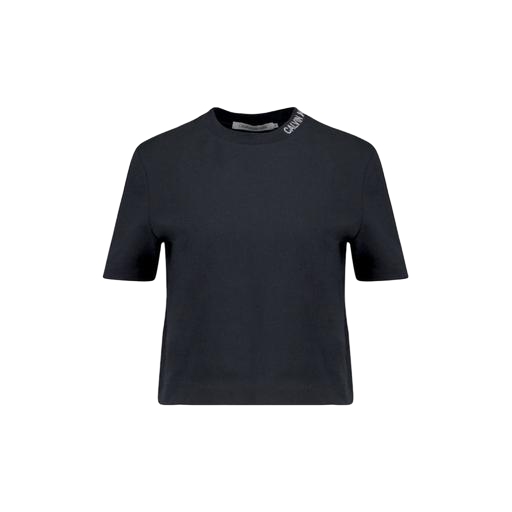
high-neck ribbed-jersey t-shirt, boxy fit t-shirt, black twice t-shirt, white background